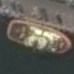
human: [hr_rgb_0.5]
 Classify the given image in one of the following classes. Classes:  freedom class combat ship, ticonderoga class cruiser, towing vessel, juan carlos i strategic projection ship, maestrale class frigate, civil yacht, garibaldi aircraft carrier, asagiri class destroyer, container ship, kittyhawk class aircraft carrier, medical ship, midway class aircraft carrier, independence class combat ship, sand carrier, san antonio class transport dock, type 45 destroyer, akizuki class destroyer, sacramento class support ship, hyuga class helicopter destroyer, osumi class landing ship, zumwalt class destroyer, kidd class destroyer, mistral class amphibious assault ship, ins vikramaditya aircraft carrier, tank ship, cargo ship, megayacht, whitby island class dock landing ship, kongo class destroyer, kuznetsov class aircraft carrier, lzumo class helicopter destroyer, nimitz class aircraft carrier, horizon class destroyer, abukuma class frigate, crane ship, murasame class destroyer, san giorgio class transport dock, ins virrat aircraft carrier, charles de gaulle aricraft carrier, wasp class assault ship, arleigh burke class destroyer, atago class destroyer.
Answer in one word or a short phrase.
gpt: Towing vessel